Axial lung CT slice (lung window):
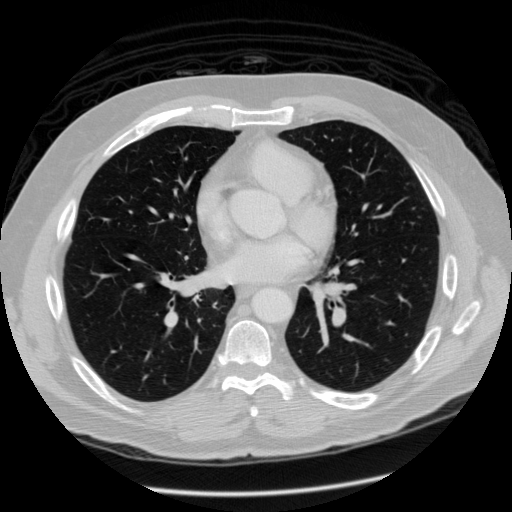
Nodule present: no